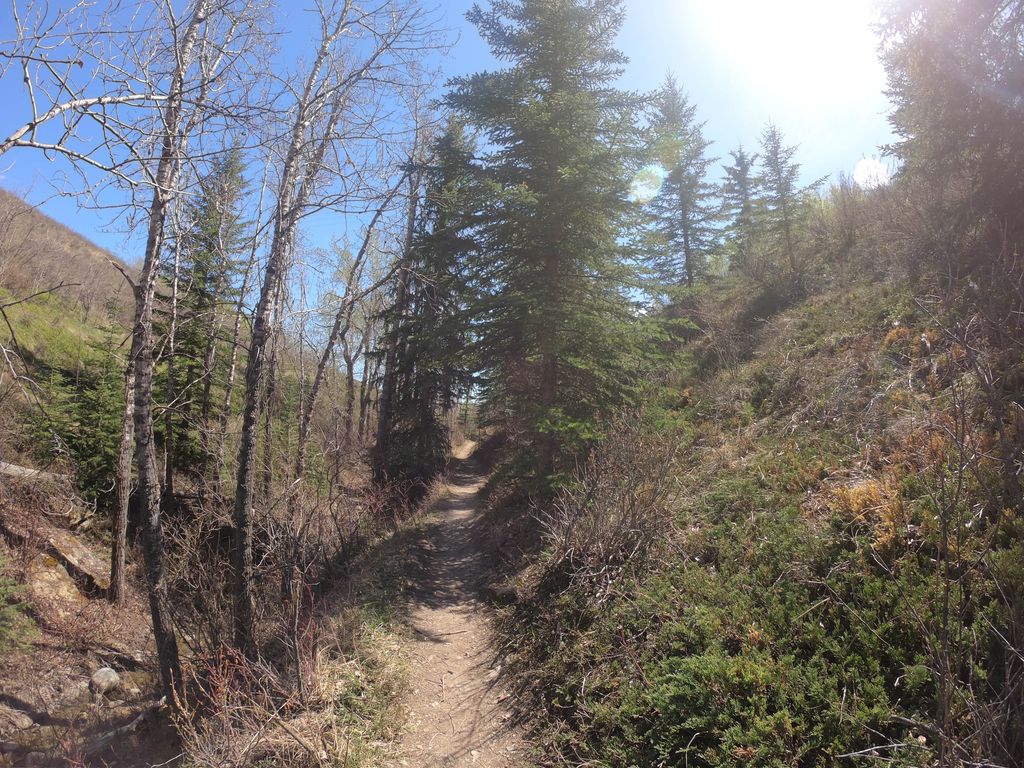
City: calgary